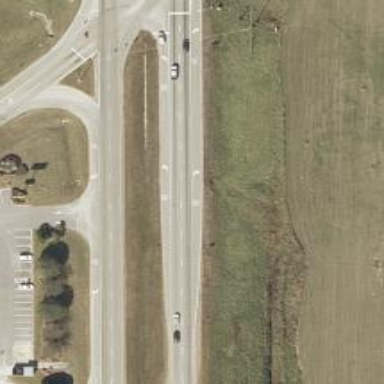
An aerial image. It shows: Trunk expressway with asphalt surface. It is dual carriageway.